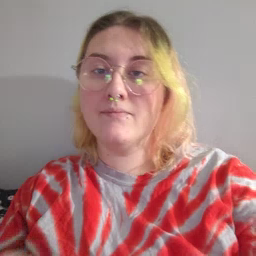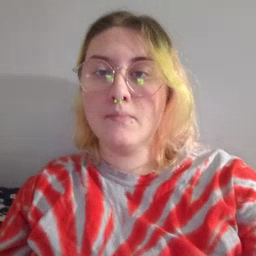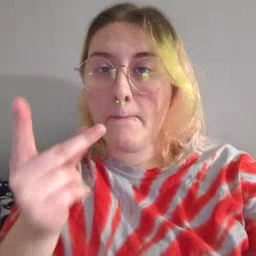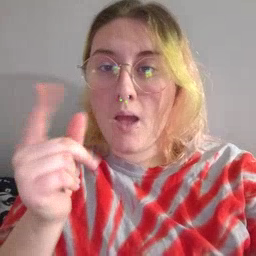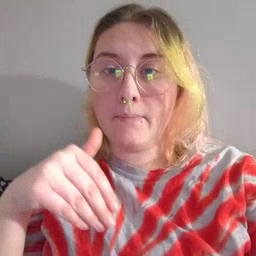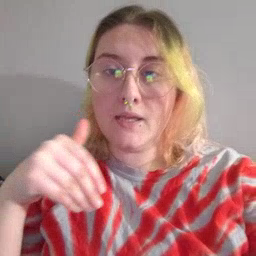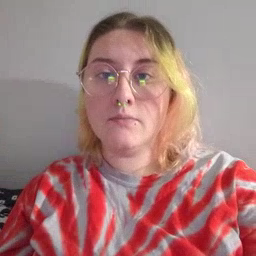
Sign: puppy